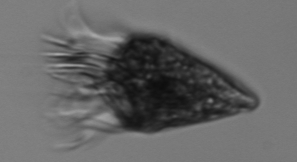
Label: Ciliophora